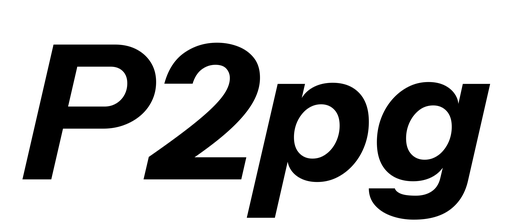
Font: InstrumentSans-Italic_Bold_Italic